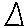
Label: triangle